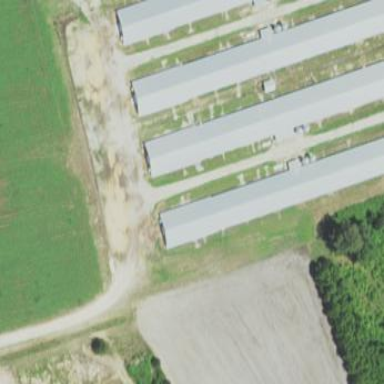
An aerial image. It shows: Farm auxiliary building.